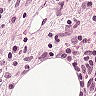
Metastatic tissue present: no